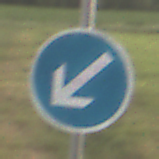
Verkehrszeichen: VorgeschriebeneVorbeifahrtLinks
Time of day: SunriseSunset
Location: Outdoor (Nature)
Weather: Clear
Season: NotSpecified
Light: Natural